Question: Error screenshot:

While running react project by 'npm start', it shows error related to 'contentful.js'. why does the package shows these types of error? I attached the screenshot with this post. How to solve this issue?
.env file
'''
CONTENTFUL_ACCESS_TOKEN: process.env.REACT_APP_CONTENTFUL_ACCESS_TOKEN,
'''
config file
'''
import SETTINGS from "../env";
const contentfulClient = contentful.createClient({
space: SETTINGS.CONTENTFUL_SPACE,
accessToken: SETTINGS.CONTENTFUL_ACCESS_TOKEN
});
'''
Do i need to enter api token anywhere?
.env
'''
const SETTINGS = {
LANDING_BLOG_POSTS: "",
ICON_TYPE: "svg",
CONTENTFUL_SPACE: process.env.REACT_APP_CONTENTFUL_SPACE,
CONTENTFUL_ACCESS_TOKEN: process.env.REACT_APP_CONTENTFUL_ACCESS_TOKEN,
CLOUDINARY_UNSIGNED_PRESET: process.env.REACT_APP_CLOUDINARY_UNSIGNED_PRESET,
CLOUDINARY_CLOUD_NAME: process.env.REACT_APP_CLOUDINARY_CLOUD_NAME,
SERVER_7CHIP: process.env.REACT_APP_SERVER_7HIP || false,
HARD_CODED_USERNAME: process.env.REACT_APP_TOKEN_USERNAME || "**********",
HARD_CODED_PASSWORD: process.env.REACT_APP_TOKEN_PASSWORD || "************",
FACEBOOK_API_ID: process.env.REACT_APP_FACEBOOK_APP_ID,
FACEBOOK_PAGE_TOKEN: process.env.REACT_APP_FACEBOOK_PAGE_TOKEN,
FACEBOOK_PAGE_ID: process.env.REACT_APP_FACEBOOK_PAGE_ID || "**************",
FACEBOOK_SERVER_CALL: true
};
export default SETTINGS;
'''
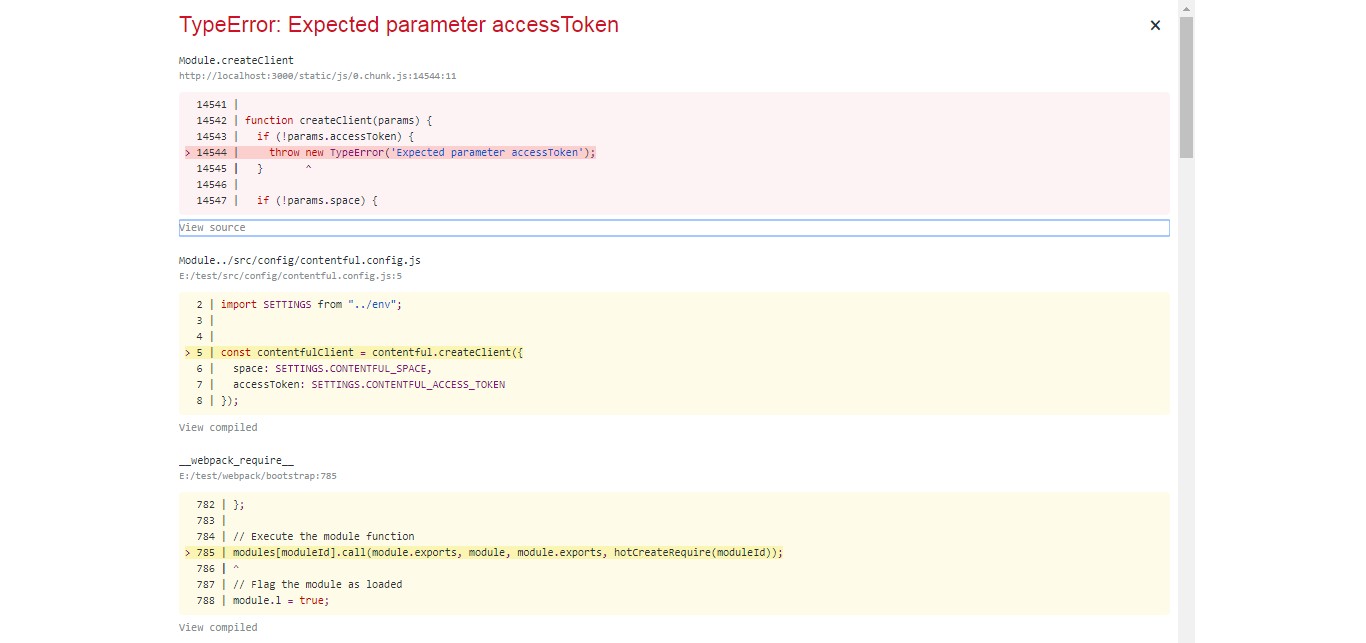
Answer: Since your code got as far as getting into the 'createClient' function, that tells me your SETTINGS object is loading (otherwise you'd get a TypeError from 'accessToken: SETTINGS.CONTENTFUL_ACCESS_TOKEN'). However the error message says that no 'accessToken' was provided.
Therefore 'SETTINGS.CONTENTFUL_ACCESS_TOKEN' is 'undefined', 'null' or an empty string. Since that value is set to 'process.env.REACT_APP_CONTENTFUL_ACCESS_TOKEN' this probably means that you have not set your 'REACT_APP_CONTENTFUL_ACCESS_TOKEN' environment variable before running the program.
Try setting that environment variable to your access token value, then running the program.
If that works, you might want to reconsider the approach. You have an "env" file but is getting values from system environment variables. Usually you have an "env" file so that you can hardcode values into it, not rely on them being set externally. If they have to be set externally you might as well not use an "env" file and just use 'process.env.VARIABLE_NAME' directly in your code.
Note that if you hardcode access tokens or other private information in an "env" file, you should add that file to '.gitignore' so that passwords/keys are not stored in 'git'.